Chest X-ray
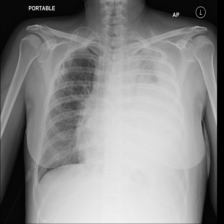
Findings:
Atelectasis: negative
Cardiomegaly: negative
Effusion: positive
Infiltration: negative
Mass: positive
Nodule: negative
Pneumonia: negative
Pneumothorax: negative
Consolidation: negative
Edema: negative
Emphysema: negative
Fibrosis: negative
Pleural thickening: negative
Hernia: negative